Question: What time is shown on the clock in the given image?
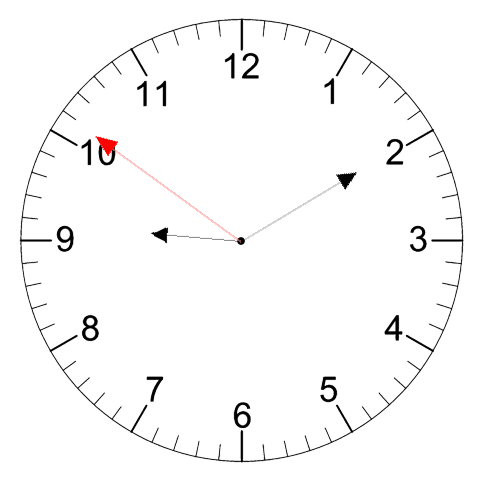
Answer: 09:09:51